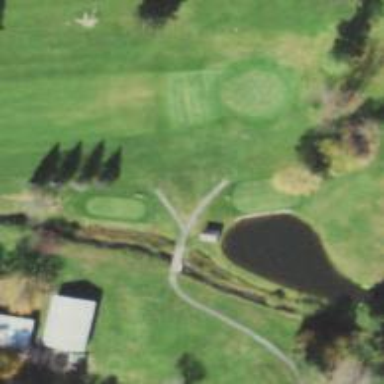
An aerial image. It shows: Pathway for golfing.